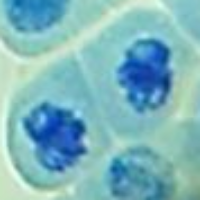
Label: telophase